Question: I am using the obsidian colour theme for Notepad++ and Sublime Text 2, but the font is not the same in each.
I prefer the font used by Sublime Text 2 seen in the screenshot below. How can I determine what that font family is so that I can set it in Notepad++?

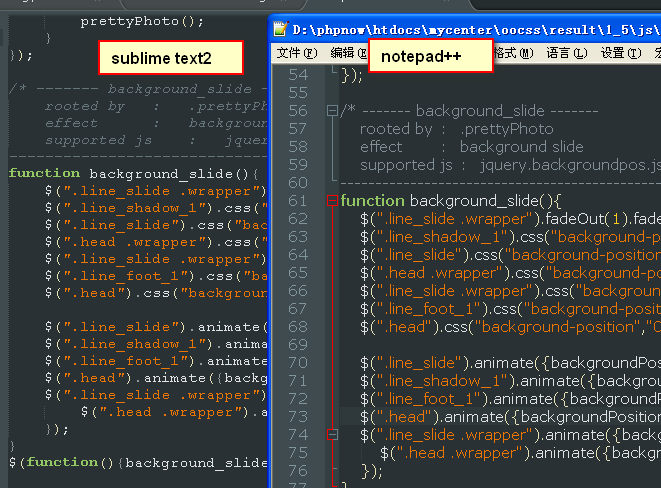
Answer: it's , you can view the current font by typing:
'''
view.settings().get('font_face')
'''
nb: The shortcut for the console is
'''
ctrl + '
'''